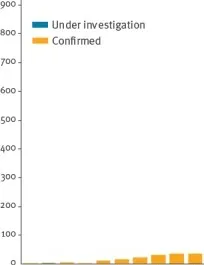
Distribution of reported cases of measles according to the epidemiological week of onset of symptoms and investigation status, Manaus, Amazonas state, Brazil, 6 February-3 November 2018.
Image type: chart (chart)